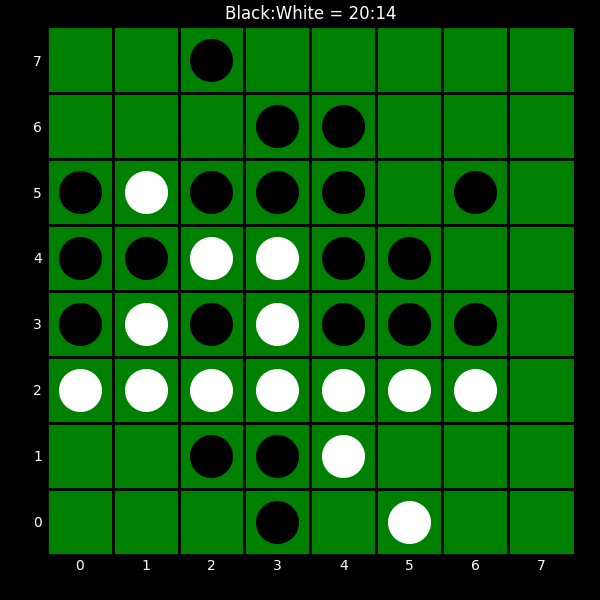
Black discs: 20
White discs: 14